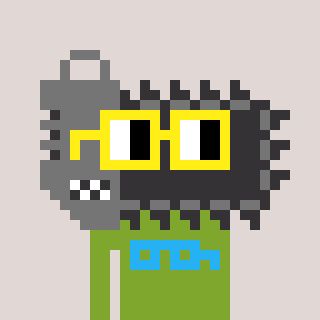
a pixel art character with square yellow glasses, a chainsaw-shaped head and a slimegreen-colored body on a warm background